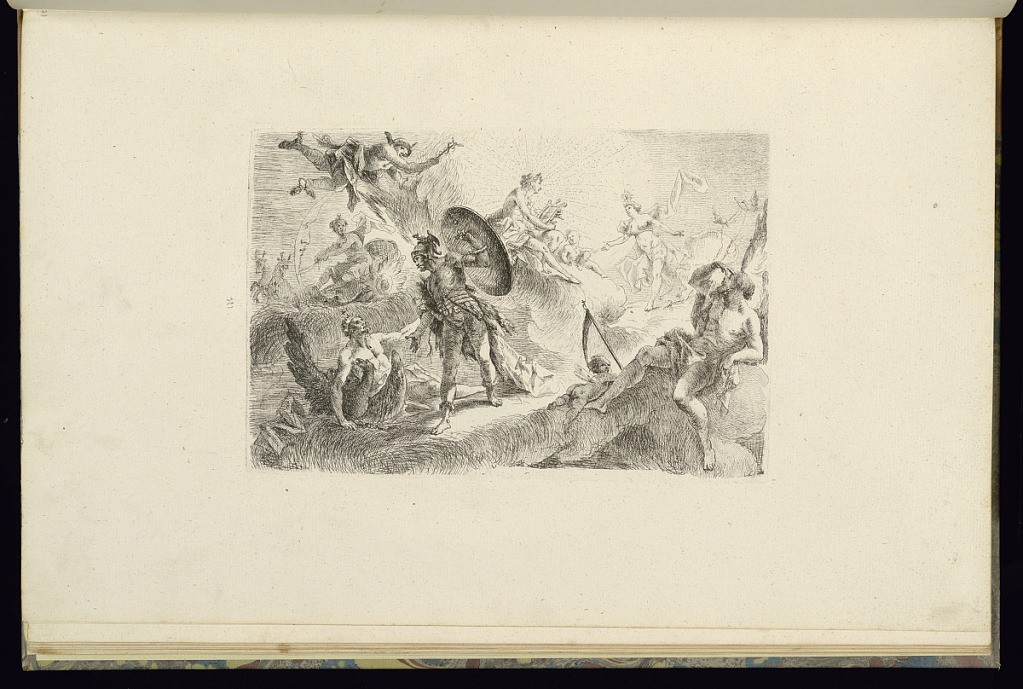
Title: The Gods Representing the Planets
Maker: Thomas Christian Winck, German, 1738–1797
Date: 1770
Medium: Etching and engraving on off-white laid paper
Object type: Print
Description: Scene of mythology, depicting various god and goddesses including Venus, Artemis, and Apollo as the planets, lounging among the clouds.